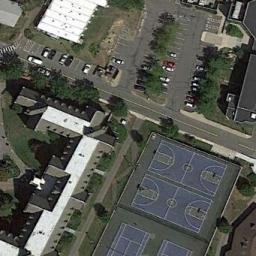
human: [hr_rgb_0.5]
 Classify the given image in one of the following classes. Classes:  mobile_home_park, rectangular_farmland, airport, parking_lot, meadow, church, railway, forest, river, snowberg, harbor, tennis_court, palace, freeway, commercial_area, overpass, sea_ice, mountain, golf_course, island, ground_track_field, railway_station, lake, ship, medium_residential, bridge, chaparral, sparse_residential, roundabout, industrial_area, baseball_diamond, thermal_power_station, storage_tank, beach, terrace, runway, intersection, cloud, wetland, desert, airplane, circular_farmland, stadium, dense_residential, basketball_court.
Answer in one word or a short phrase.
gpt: basketball_court